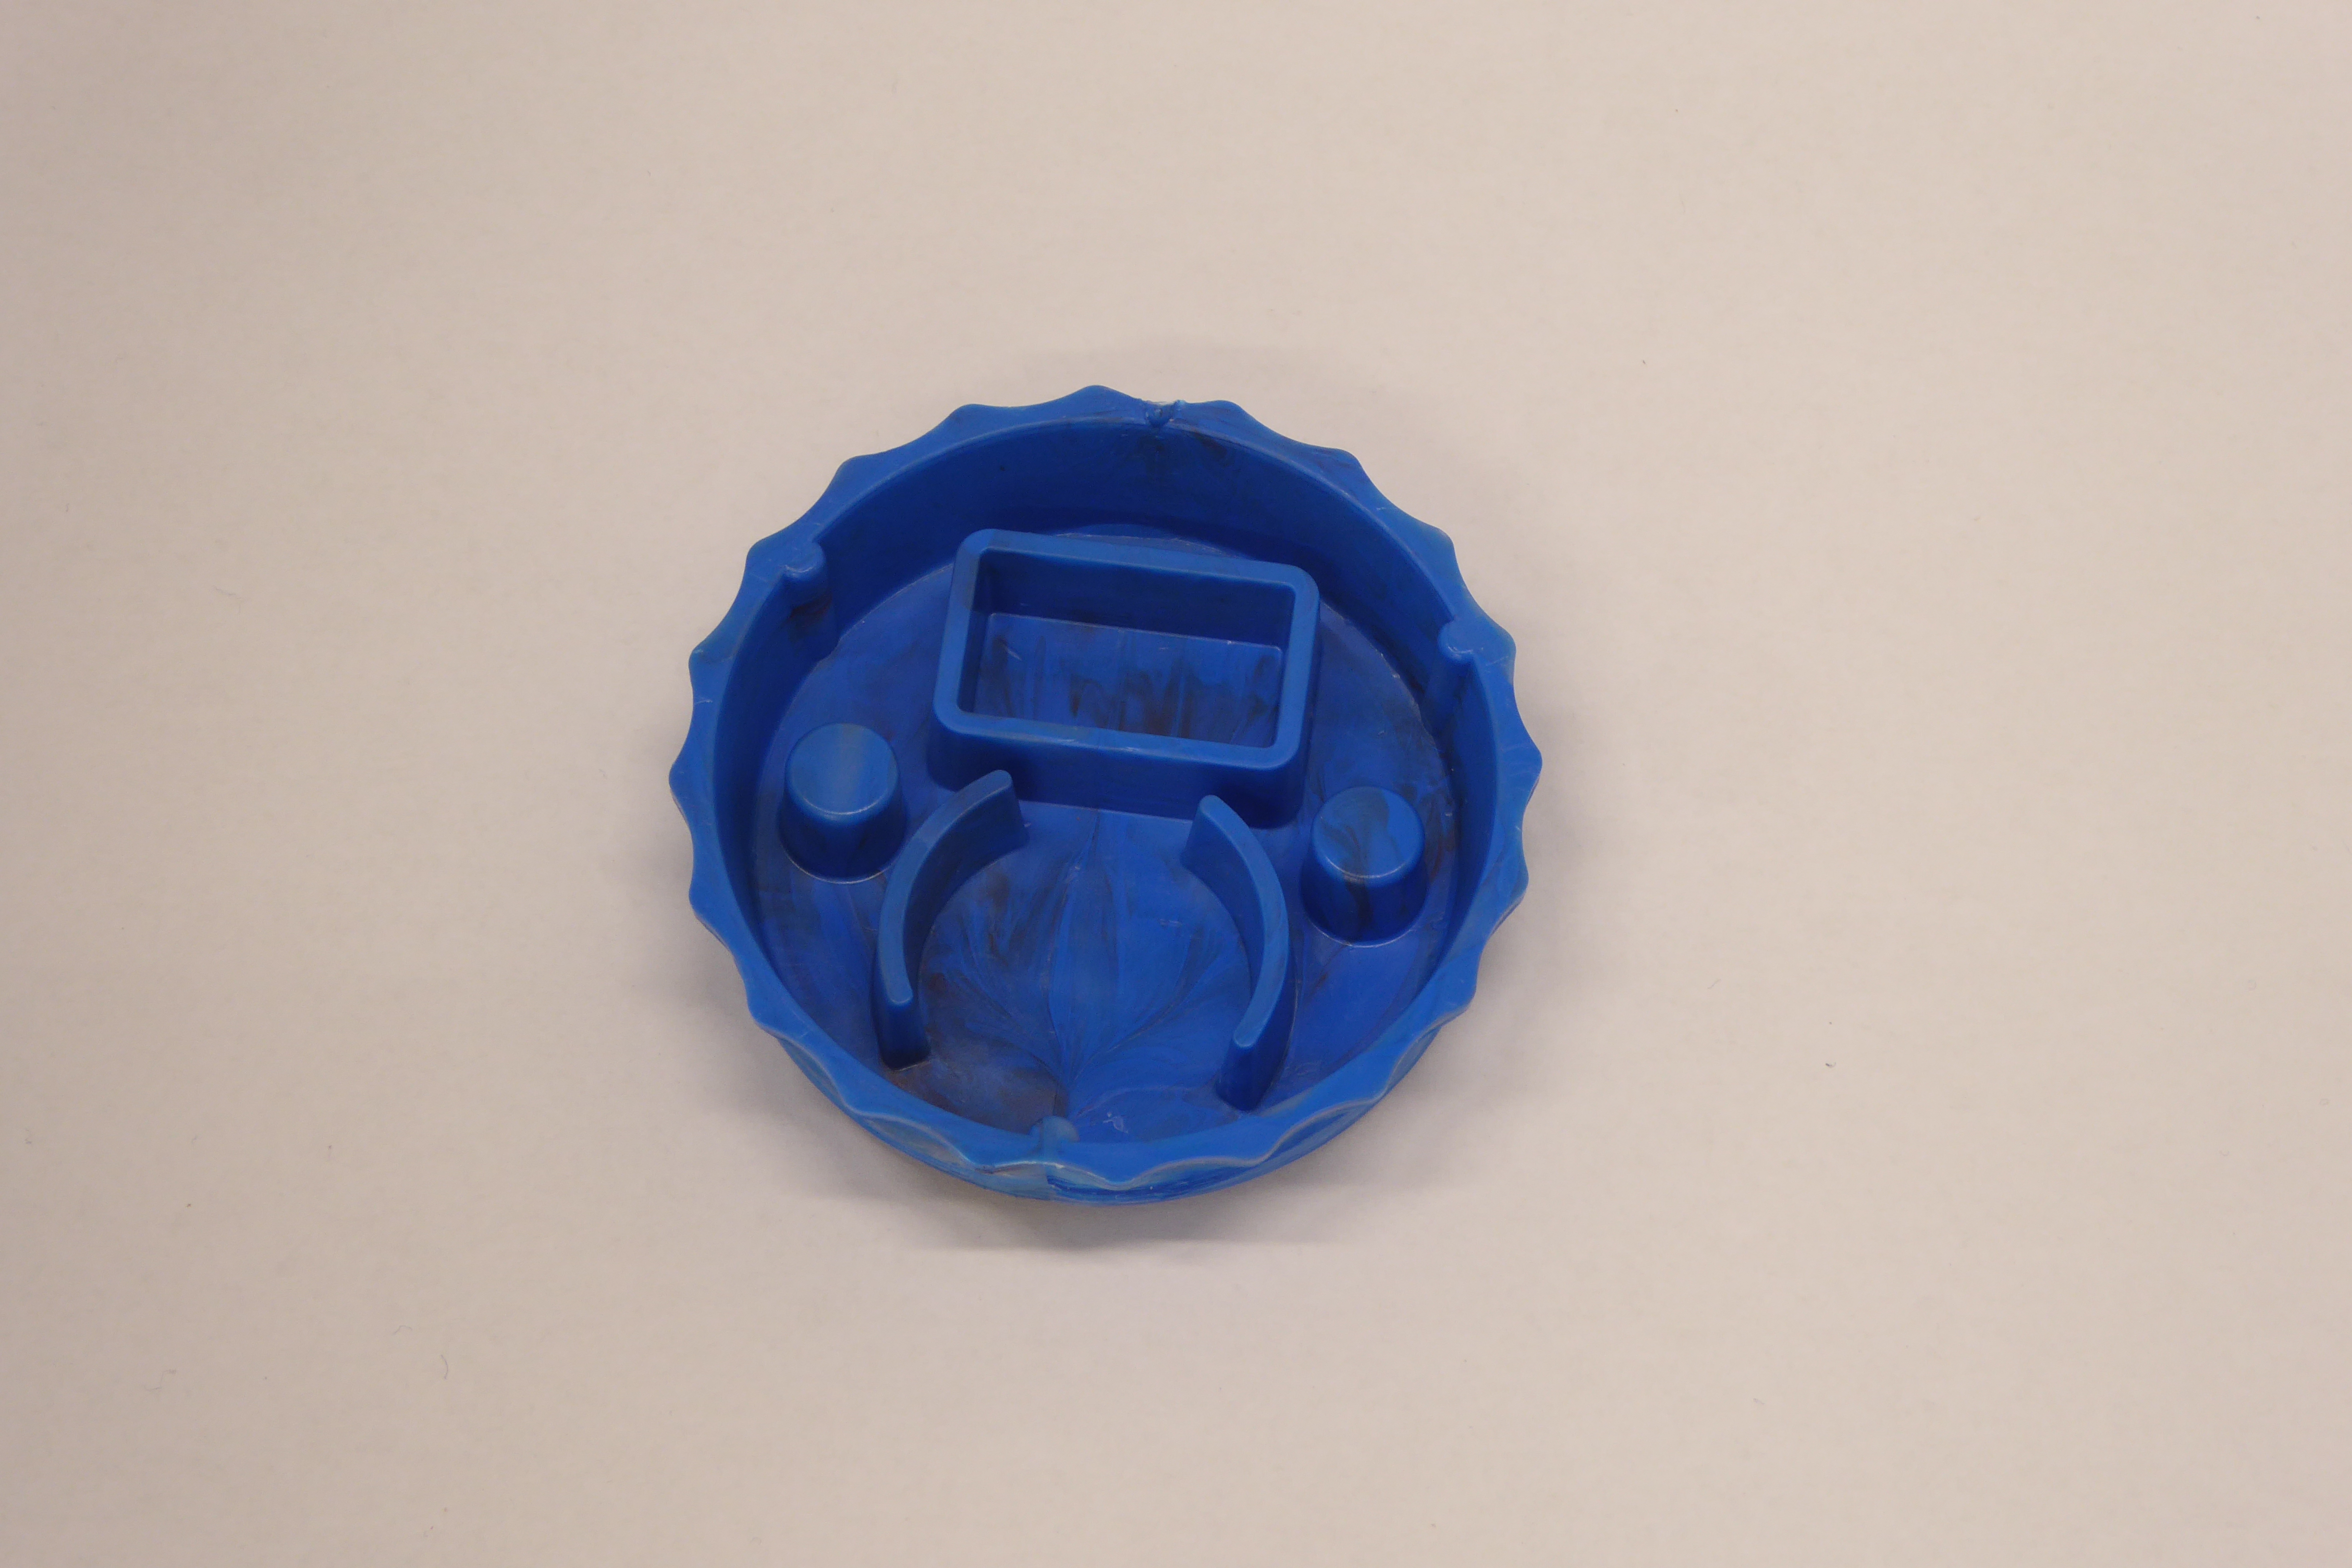
Label: Bottle Opener - Cover